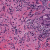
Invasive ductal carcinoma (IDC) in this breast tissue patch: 1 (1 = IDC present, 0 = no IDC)